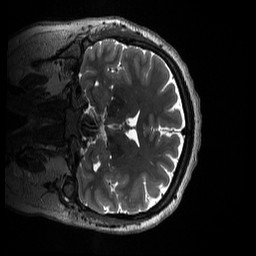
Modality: T2w
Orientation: coronal
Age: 38
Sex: female